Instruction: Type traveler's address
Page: traveler
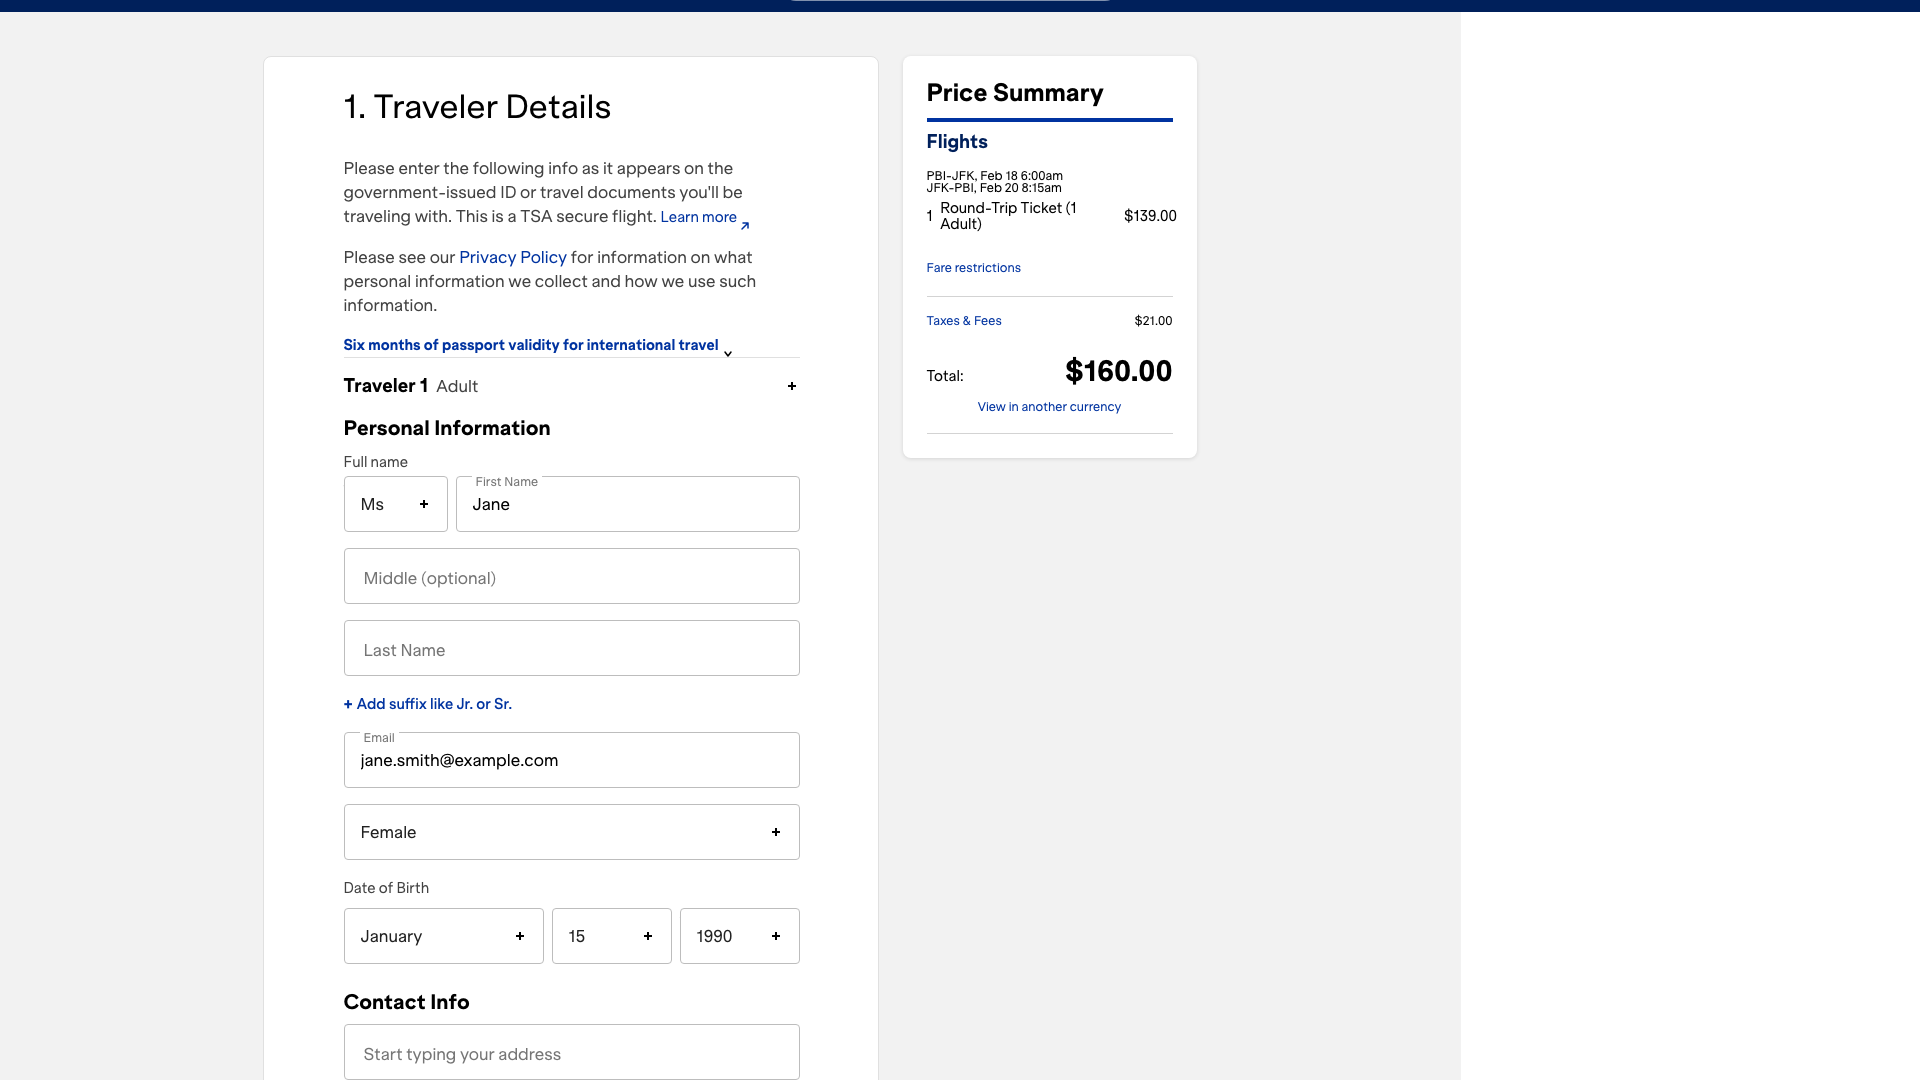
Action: type